Question: I am wondering if 'gluLookAt' together with 'glFrustum' is distorting the rendered picture.
This is how a scene is rendered:

And here's the code that rendered it.
'InitCamera' is called and should, as I understand it now, set up a matrix so as if I looked from a position 2 units above and 3 units in front of the origin towards the origin. Also 'glFrustum' is used in order to create a perspective'.
'''
void InitCamera() {
glMatrixMode(GL_MODELVIEW);
glLoadIdentity();
gluLookAt (
0, 2 , 3,
0, 0 , 0,
0, 1 , - 0
);
glMatrixMode(GL_PROJECTION);
glLoadIdentity();
glFrustum (- 1, 1,
- 1, 1,
1,1000.0);
glMatrixMode(GL_MODELVIEW);
}
'''
Then 'TheScene' is what actually draws the picture:
'''
void TheScene() {
glClear(
GL_COLOR_BUFFER_BIT |
GL_DEPTH_BUFFER_BIT
);
glMatrixMode(GL_MODELVIEW);
// Draw red circle around origin and radius 2 units:
glColor3d(1,0,0);
glBegin(GL_LINE_LOOP);
for (double i = 0; i<=2 * M_PI; i+=M_PI / 20.0) {
glVertex3d(std::sin(i) * 2.0, 0, std::cos(i) * 2.0);
}
glEnd();
// draw green sphere at origin:
glColor3d(0,1,0);
glutSolidSphere(0.2,128, 128);
// draw pink sphere a bit away
glPushMatrix();
glColor3d(1,0,1);
glTranslated(8, 3, -10);
glutSolidSphere(0.8, 128, 128);
glPopMatrix();
SwapBuffers(hDC_opengl);
}
'''
The red should be drawn in the origin and at the center of the red circle around it. But looking at it just feels wierd, and gives me the imprssion that the green ball is not in the center at all.
Also, the pink ball should, imho, be drawn as a perfect circle, not as an ellipse.
So, am I wrong, and the picture is drawn correctly, or am I setting up something wrong?
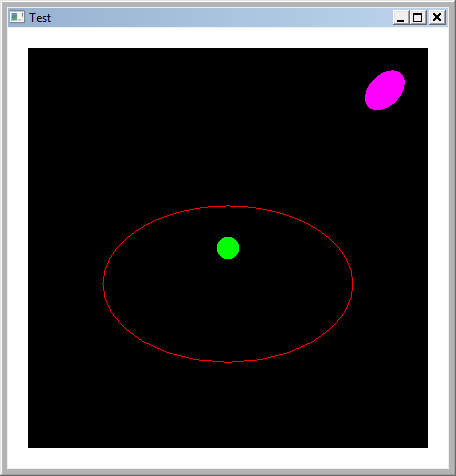
Answer: Your expectations are simply wrong
- The perspective projection of a 3d circle (if the circle is fully visible) is an ellipse, however the projection of the center of the circle is NOT in general the center of the ellipse.
 i.e. can be a circle, an ellipse, a parabola or an hyperbola depending on the position of viewpoint, projection plane and sphere in 3D. The reason is that the outline of the sphere can be imagined as a cone starting from the viewpoint and touching the sphere being intersected with the projection plane.
Of course if you're looking at a circle with a perfectly perpendicular camera the center of the circle will be projected to the center of the circle projection. In the same manner if your camera is pointing exactly to a sphere the sphere outline will be a circle, but those are special cases, not the general case.
These differences between the centers are more evident with strong perspective (wide angle) cameras. With a <URL>.